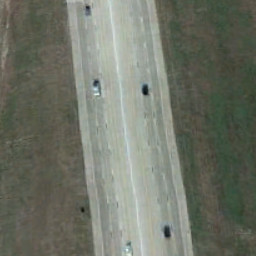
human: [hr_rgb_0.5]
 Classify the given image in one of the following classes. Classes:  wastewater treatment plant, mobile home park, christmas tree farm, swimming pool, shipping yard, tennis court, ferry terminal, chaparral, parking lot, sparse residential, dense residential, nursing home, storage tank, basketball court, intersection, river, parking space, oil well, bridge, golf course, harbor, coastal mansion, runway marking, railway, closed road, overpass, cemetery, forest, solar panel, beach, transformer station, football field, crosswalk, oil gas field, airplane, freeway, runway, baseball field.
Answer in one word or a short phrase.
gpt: freeway